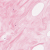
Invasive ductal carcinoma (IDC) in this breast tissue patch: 0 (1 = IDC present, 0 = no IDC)